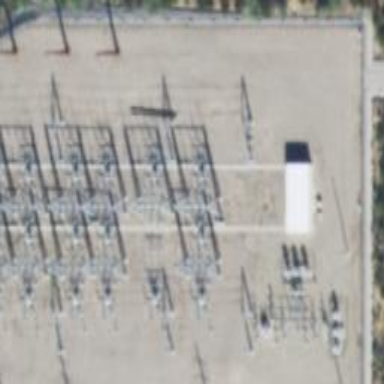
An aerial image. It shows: Switch used for power control.